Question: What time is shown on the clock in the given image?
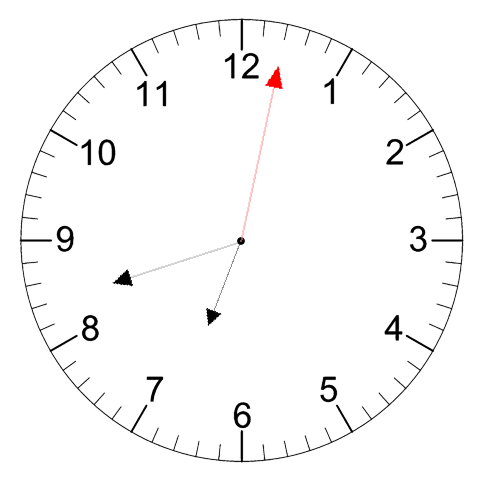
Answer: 06:42:02